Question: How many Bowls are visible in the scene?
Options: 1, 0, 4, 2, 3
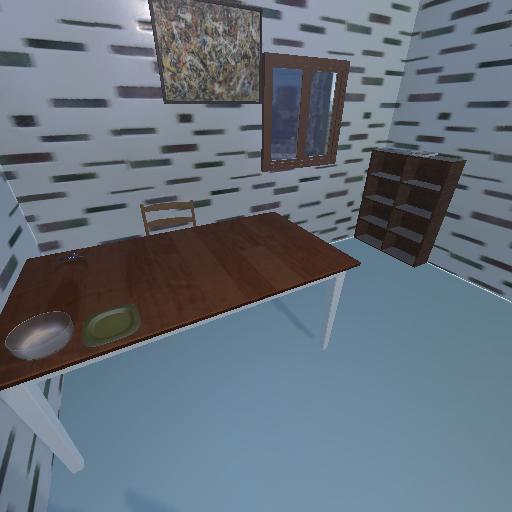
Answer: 1